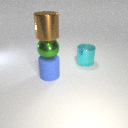
large brown metal cylinder above large blue rubber cylinder